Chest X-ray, PA view. Patient: 43 years old, sex M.
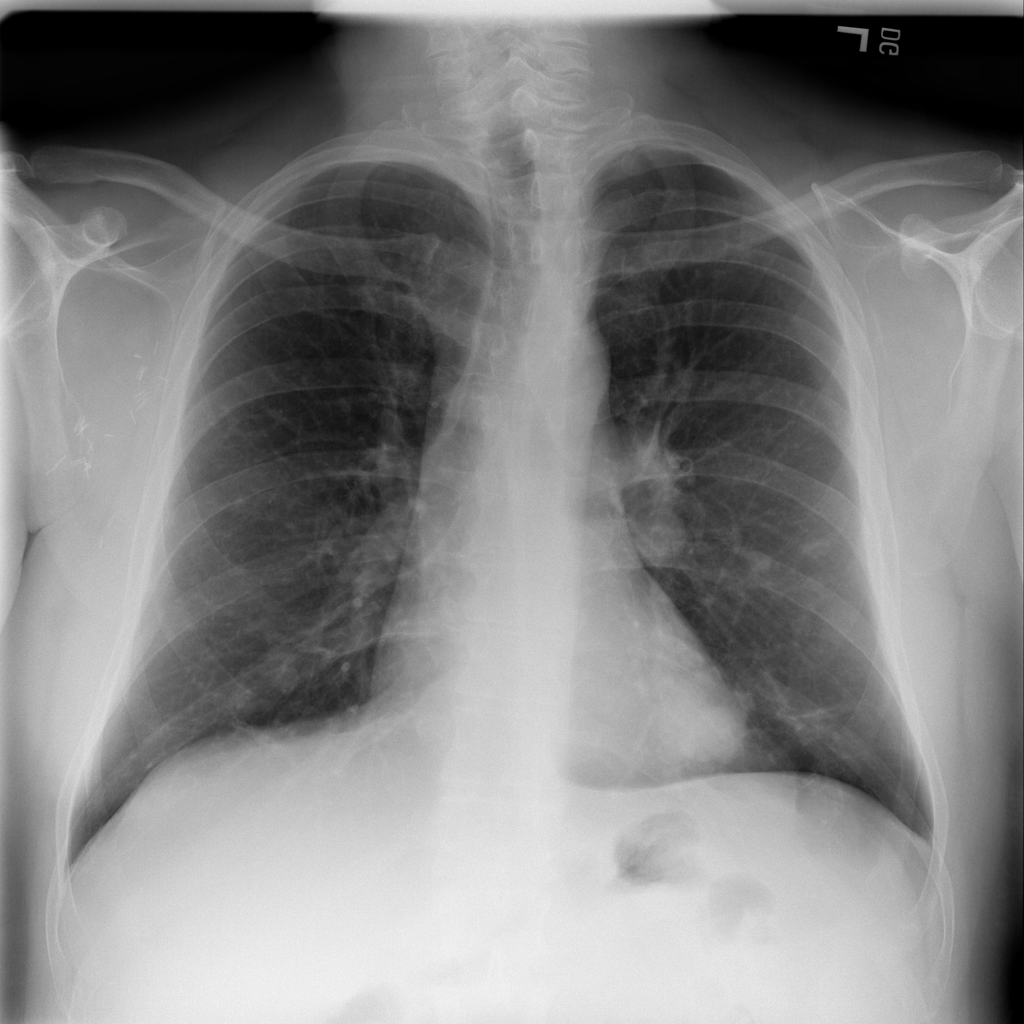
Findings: Mass, Nodule